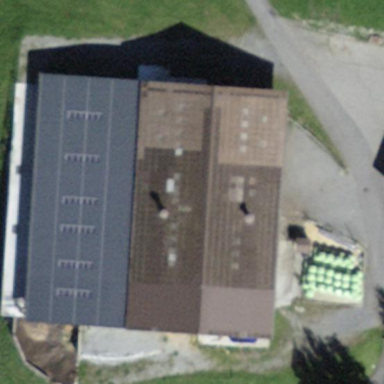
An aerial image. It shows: Barn.